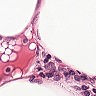
Metastatic tissue present: no